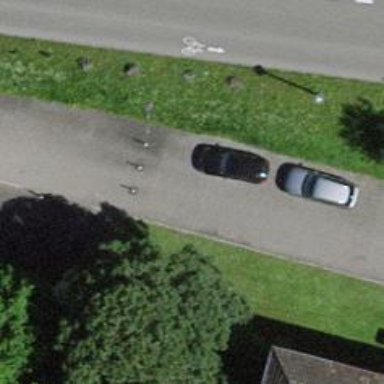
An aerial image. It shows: Bollard.